Question: I have a date input on my page, here I have an array with values that is basically the number of days that I want in a month.
'''
dateNumber = [23, 25];
show = true;
if(service == "7305"){
for(let i = 0; i < dateNumber.length ; i++) {
if (date.getDate() == dateNumber[i]) {
show = true;
} else {
show = false;
}
}
}
'''
Now it looks like this:
.
The problem is that show is true for 23 and for 25, but it shows only the last element. How can I fix it ?
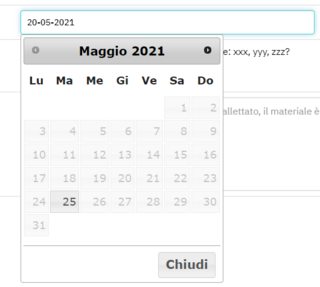
Answer: The problem is that if the date is 23, it will be set to 'true' initially, but the second time through the loop it is not equal to 25, so you will set it to 'false' again!
To fix this simply break out of the loop, or even better, just use:
'show = [23, 25].includes(date.getDate());'